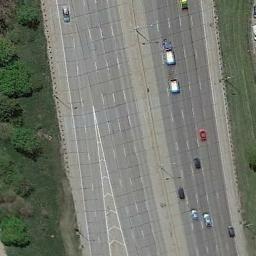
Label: freeway